Question: I have created a view for custom callout with a button. This custom callout gets displayed on click of any annotation on Mapview. But nothing happens when I click the button inside the custom callout.
'''
#import <UIKit/UIKit.h>
@interface TestView : UIView
@end
#import "TestView.h"
@implementation TestView
- (id)initWithFrame:(CGRect)frame
{
self = [super initWithFrame:frame];
if (self) {
// Initialization code
}
return self;
}
-(IBAction)showMessage:(id)sender
{
NSLog(@"Test");
}
/*
// Only override drawRect: if you perform custom drawing.
// An empty implementation adversely affects performance during animation.
- (void)drawRect:(CGRect)rect
{
// Drawing code
}
*/
@end
- (void)mapView:(MKMapView *)mapView didSelectAnnotationView:(MKAnnotationView *)view {
if(![view.annotation isKindOfClass:[MKUserLocation class]]) {
CGRect rect = CGRectMake(0,0,268,140);
TestView *testview = [[TestView alloc] initWithFrame:rect];
testview = [self loadNibNamed:@"TestView" ofClass:[TestView class]];
[view addSubview:testview];
}
}
'''
The view is loaded using loadNibNamed method.
'''
- (id)loadNibNamed:(NSString *)nibName ofClass:(Class)objClass {
if (nibName && objClass) {
NSArray *objects = [[NSBundle mainBundle] loadNibNamed:nibName owner:nil options:nil];
for (id currentObject in objects ){
if ([currentObject isKindOfClass:objClass])
return currentObject;
}
}
return nil;
}
'''

I have checked the userInteractionEnabled property for View and Button and both are set to true.
Also mapped the showMessage with Touch Up Inside event of button.
any suggestion on how I go about identifying this problem?
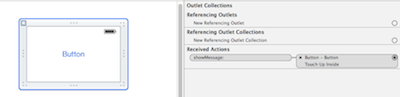
Answer: Try using the following static method to get TestView
'''
+ (TestView *)getNewTestView {
TestView *view = nil;
NSArray *xib = [[NSBundle mainBundle] loadNibNamed:@"TestView" owner:nil options:nil];
for (NSObject *obj in xib) {
if ([obj isKindOfClass:[TestView class]]) {
view = (TestView *)obj;
}
}
return view;
'''
}
And then, to get an instance of the object, use:
'''
TestView *testView = [TestView getNewTestView];
[self.view addSubview:testView];
'''